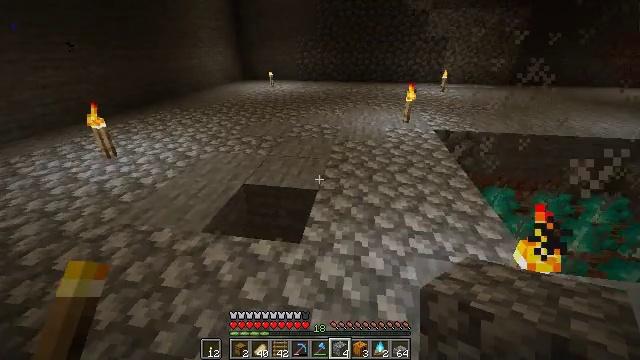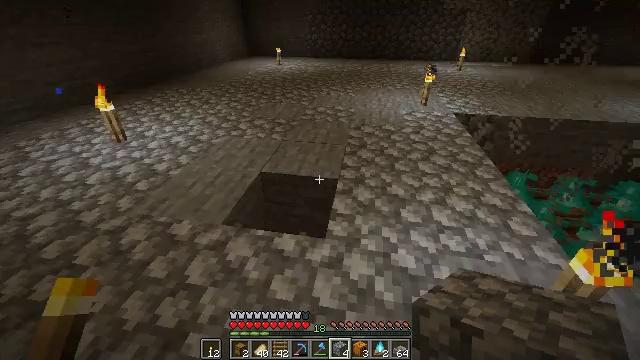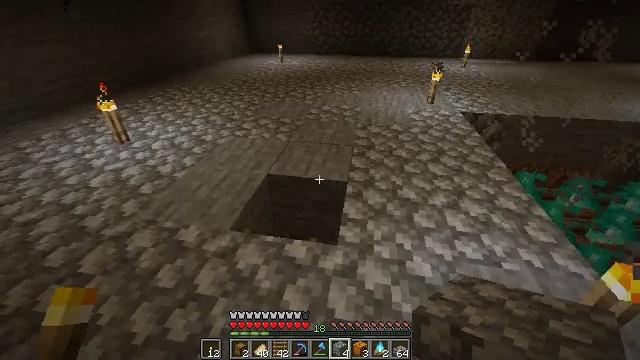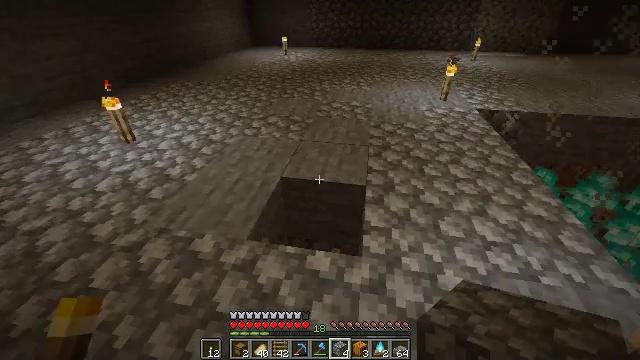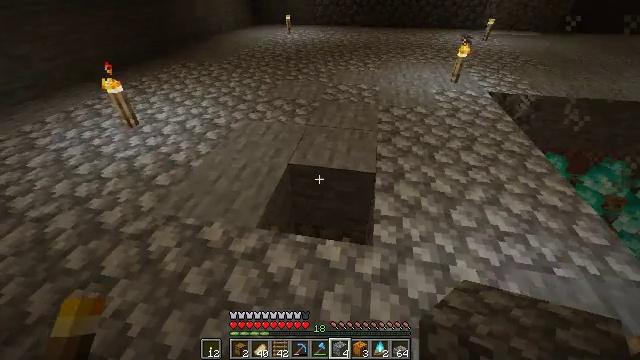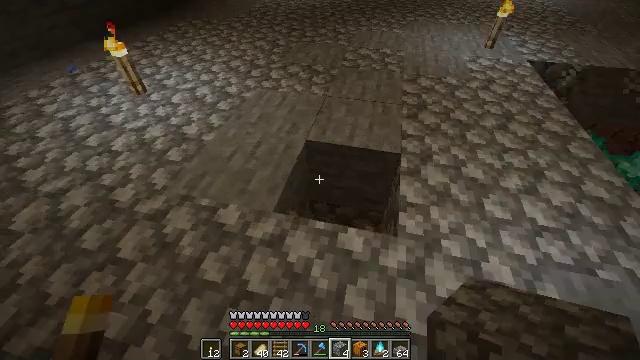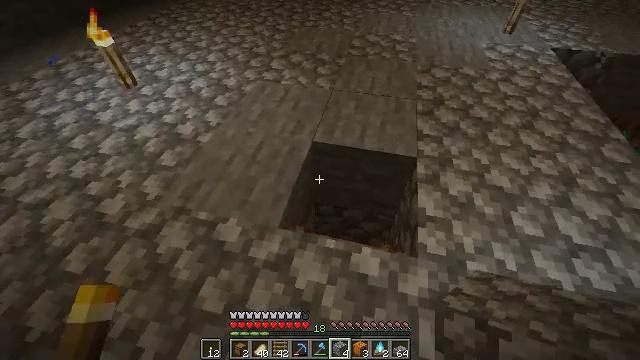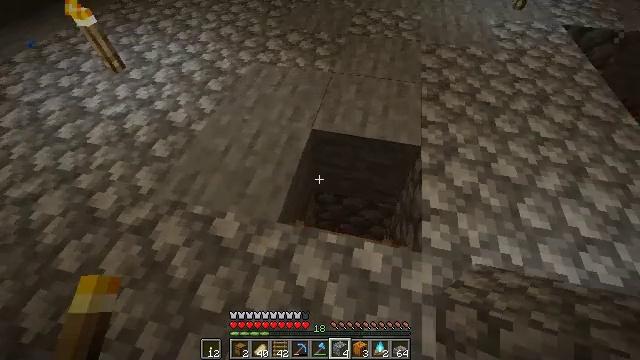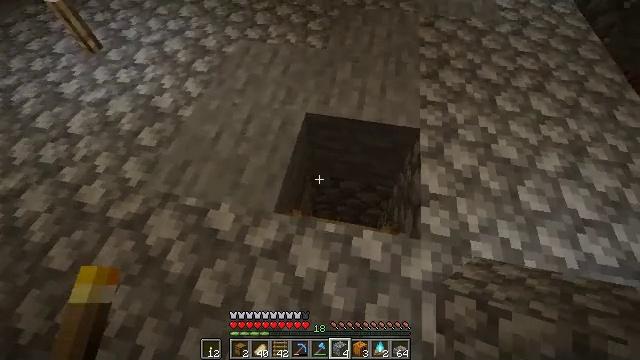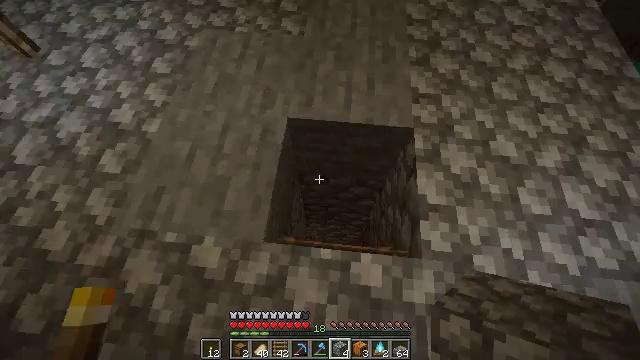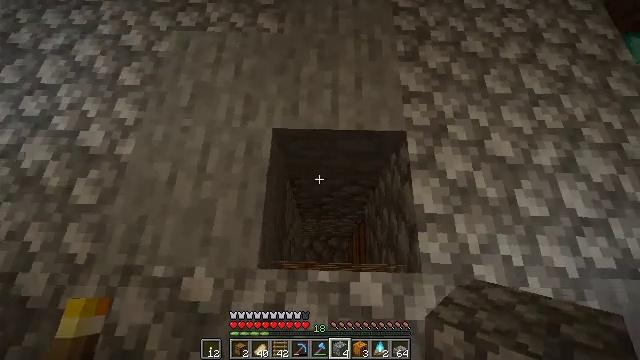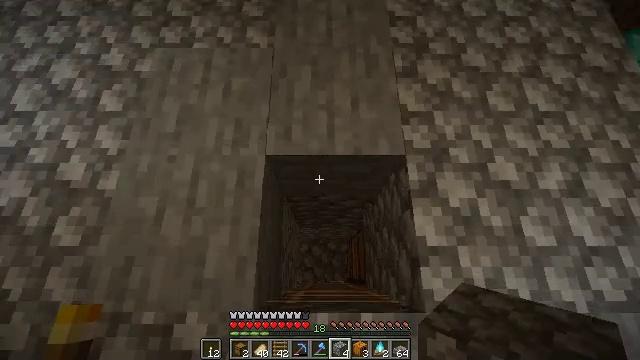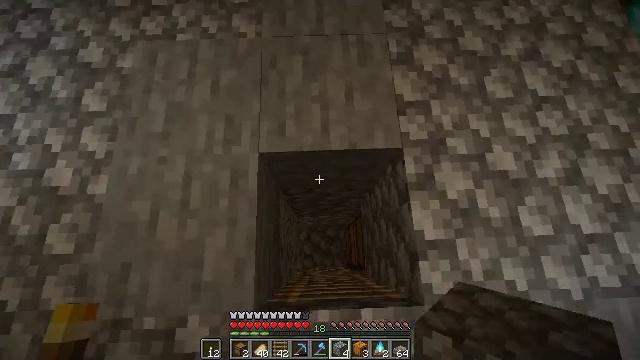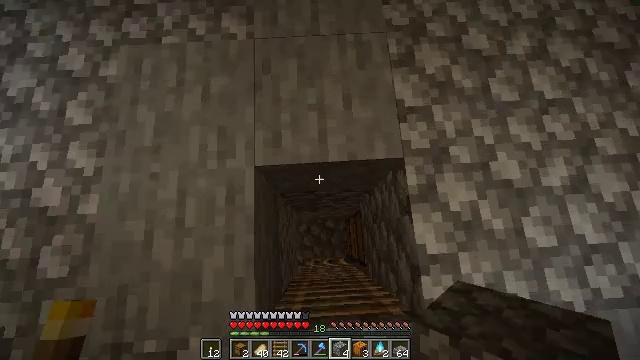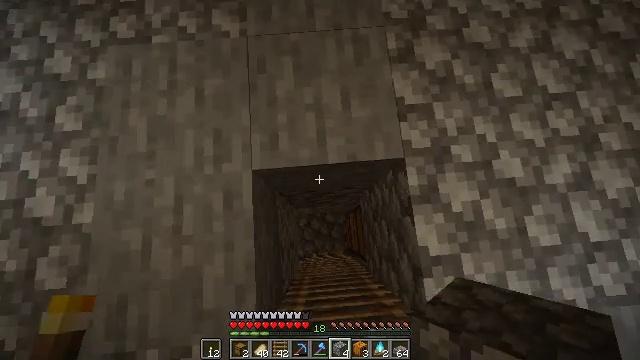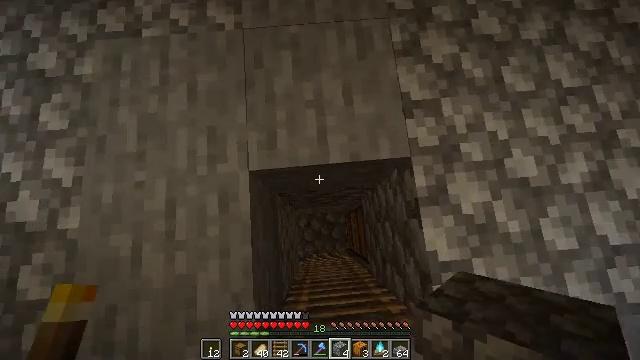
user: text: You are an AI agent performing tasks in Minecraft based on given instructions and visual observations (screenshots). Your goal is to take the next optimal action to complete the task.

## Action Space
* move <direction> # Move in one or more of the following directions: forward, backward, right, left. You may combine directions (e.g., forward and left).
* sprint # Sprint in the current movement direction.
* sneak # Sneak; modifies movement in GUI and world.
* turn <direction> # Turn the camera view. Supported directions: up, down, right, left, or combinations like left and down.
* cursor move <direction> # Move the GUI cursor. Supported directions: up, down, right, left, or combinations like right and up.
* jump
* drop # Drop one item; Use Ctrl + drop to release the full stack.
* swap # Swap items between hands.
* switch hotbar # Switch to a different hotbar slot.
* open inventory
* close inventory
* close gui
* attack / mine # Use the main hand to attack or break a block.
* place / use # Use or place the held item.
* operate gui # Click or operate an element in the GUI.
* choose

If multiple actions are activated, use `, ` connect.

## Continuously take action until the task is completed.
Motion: motion action
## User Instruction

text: Mine the ladder from the wall.
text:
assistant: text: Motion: move forward and move left, turn down
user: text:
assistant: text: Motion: move forward and move left
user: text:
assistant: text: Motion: move forward and move left, turn down
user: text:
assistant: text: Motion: move forward, turn down
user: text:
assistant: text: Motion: move forward, turn left and down
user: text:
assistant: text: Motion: move forward, turn down
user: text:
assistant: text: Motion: move forward, turn down
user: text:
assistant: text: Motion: move forward, turn right and down
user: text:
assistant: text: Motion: move forward, turn right and down
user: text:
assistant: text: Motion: move forward, turn right and down
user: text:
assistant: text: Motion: move forward, turn right and down
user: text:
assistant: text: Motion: move forward, turn right and down
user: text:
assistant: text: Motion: turn right and down
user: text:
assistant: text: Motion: turn right and down
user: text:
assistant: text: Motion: no_op
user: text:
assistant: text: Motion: turn right and down
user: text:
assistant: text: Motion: turn right and down
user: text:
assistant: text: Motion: turn right and down
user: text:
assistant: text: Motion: turn right and down
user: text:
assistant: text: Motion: turn right
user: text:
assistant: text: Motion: turn right and down
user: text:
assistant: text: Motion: turn right and down
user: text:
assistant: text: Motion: turn right
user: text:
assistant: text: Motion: turn right and up
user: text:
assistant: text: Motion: turn right and up
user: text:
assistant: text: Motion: turn right and up
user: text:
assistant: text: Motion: turn right and up
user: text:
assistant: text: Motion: turn right and up
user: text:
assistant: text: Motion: turn right and up
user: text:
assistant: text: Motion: turn right